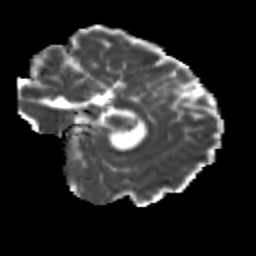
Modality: MD
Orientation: sagittal
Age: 20
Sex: male
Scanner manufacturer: siemens
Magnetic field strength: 3 T
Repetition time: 3.5 s
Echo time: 0.104 s